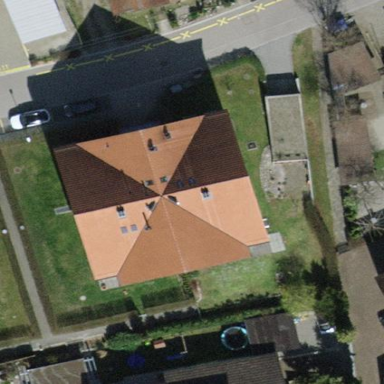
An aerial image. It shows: Building with tile roof.